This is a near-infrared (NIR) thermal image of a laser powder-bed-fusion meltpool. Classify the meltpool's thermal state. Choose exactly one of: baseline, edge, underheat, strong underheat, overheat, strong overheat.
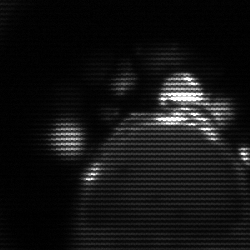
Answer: baseline